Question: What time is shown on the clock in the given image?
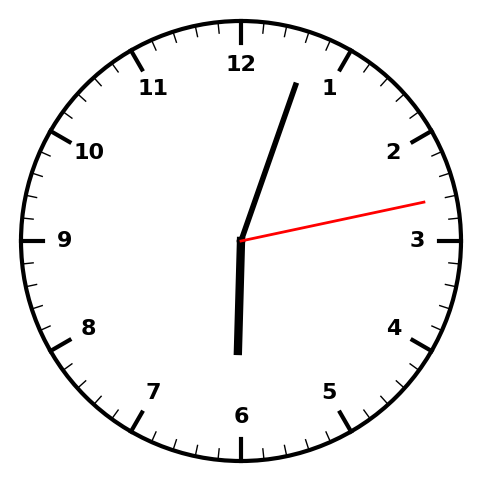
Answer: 06:03:13